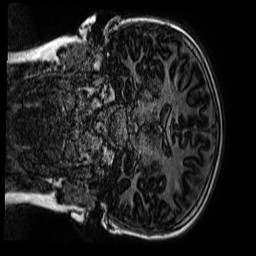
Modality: MP2RAGE
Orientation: coronal
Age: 10
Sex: female
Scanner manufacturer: siemens
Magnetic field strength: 3 T
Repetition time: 4 s
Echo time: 0.00299 s